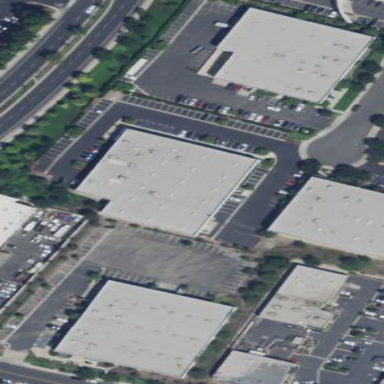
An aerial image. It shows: Commercial building.